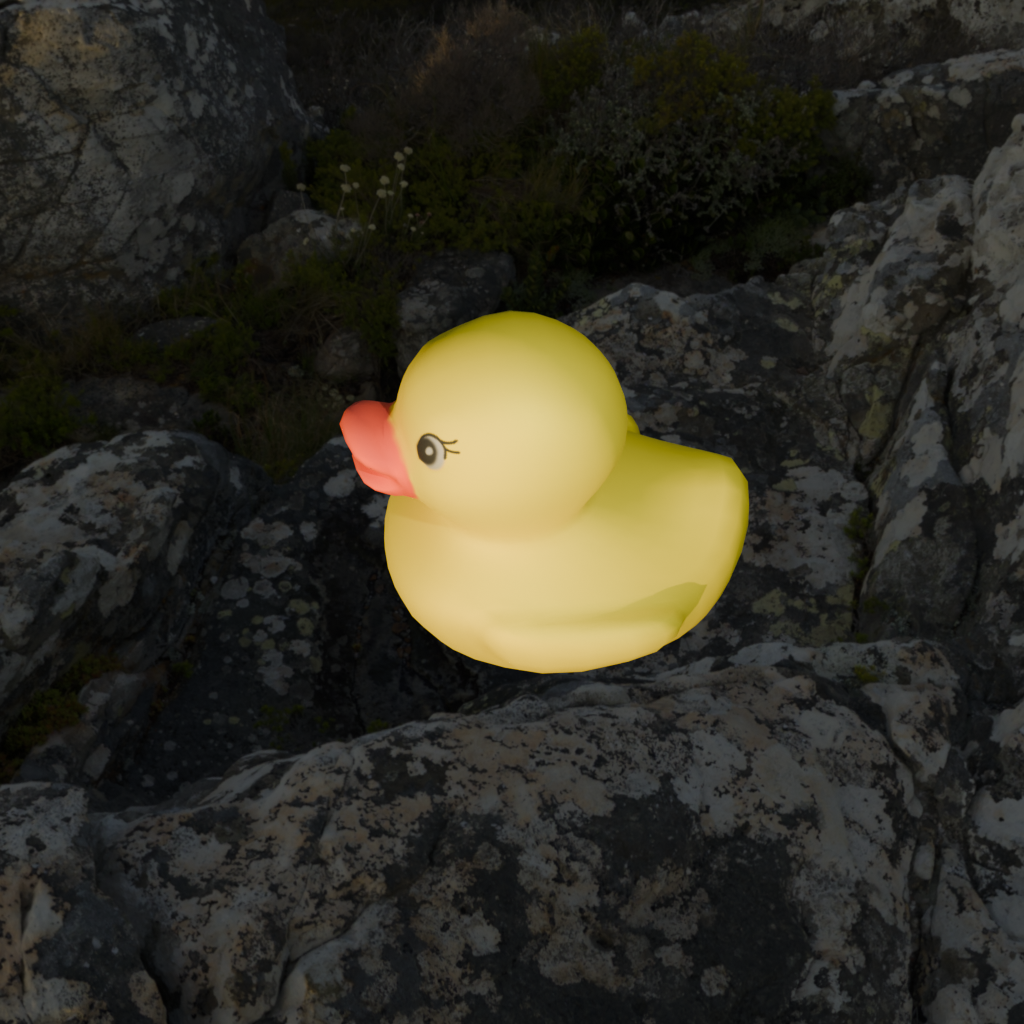
an image of a yellow rubber duck seen from <left_top> in a golden sunset over rocky mountains.